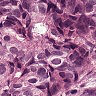
Metastatic tissue present: yes